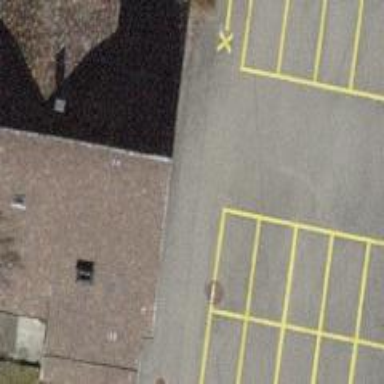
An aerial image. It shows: Charging station.